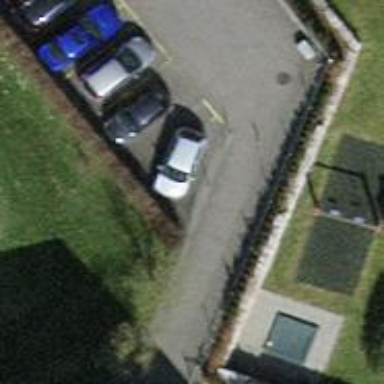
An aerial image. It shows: Bollard barrier.